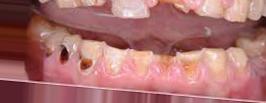
Condition: Caries